Interaction volume radius: 5 \u00c5
Interaction volume height: 35 \u00c5
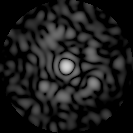
Disorder parameter: 0.8004